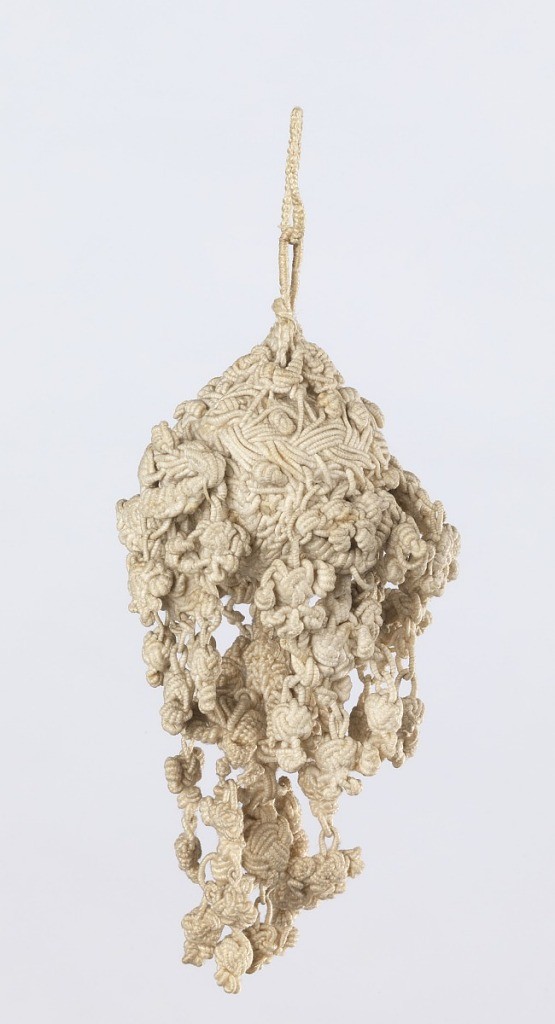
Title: Tassel
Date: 17th century
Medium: linen Technique: braided and knotted
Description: Linen tassel, braided and knotted. Spherical base suspended from double loops. Five design elements hang from bottom of tassel, including a center element. All made through knotting.